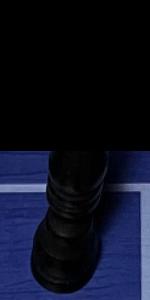
Label: Bishop_Black